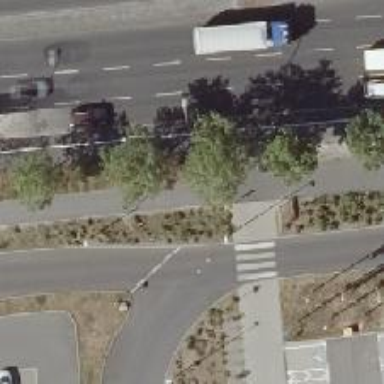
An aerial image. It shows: Asphalt cycleway.